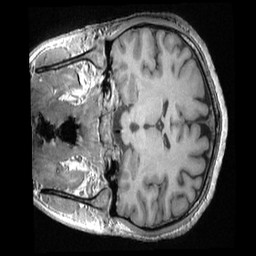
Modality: T1w
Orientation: coronal
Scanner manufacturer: ge
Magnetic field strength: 3 T
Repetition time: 0.007172 s
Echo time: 0.002596 s